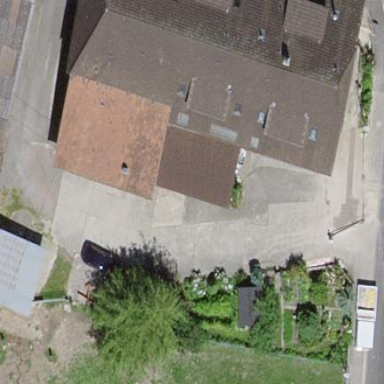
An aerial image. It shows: Farm building.